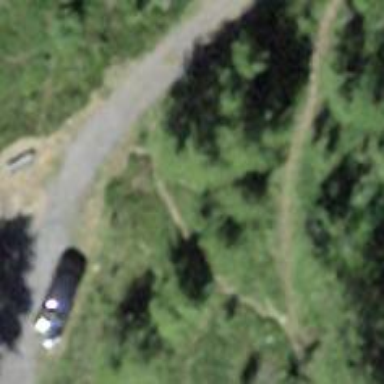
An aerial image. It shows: Path.